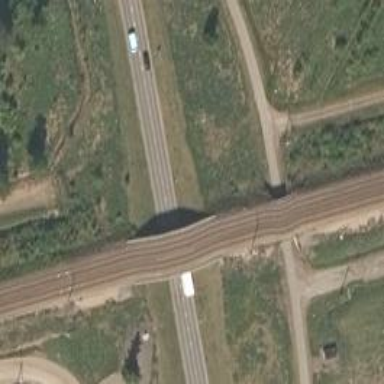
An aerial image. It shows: Bridge used by trains with continuous electrified contact lines.